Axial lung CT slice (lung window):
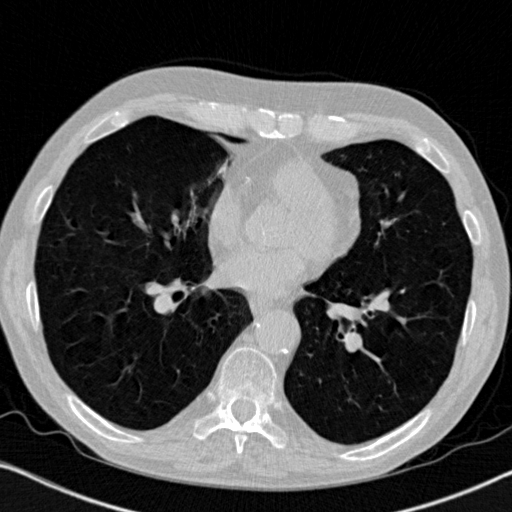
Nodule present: no